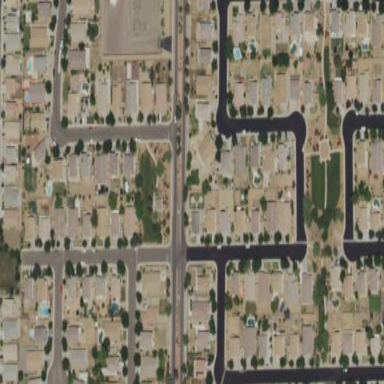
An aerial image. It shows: Residential area consisting of single-family homes.